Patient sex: F
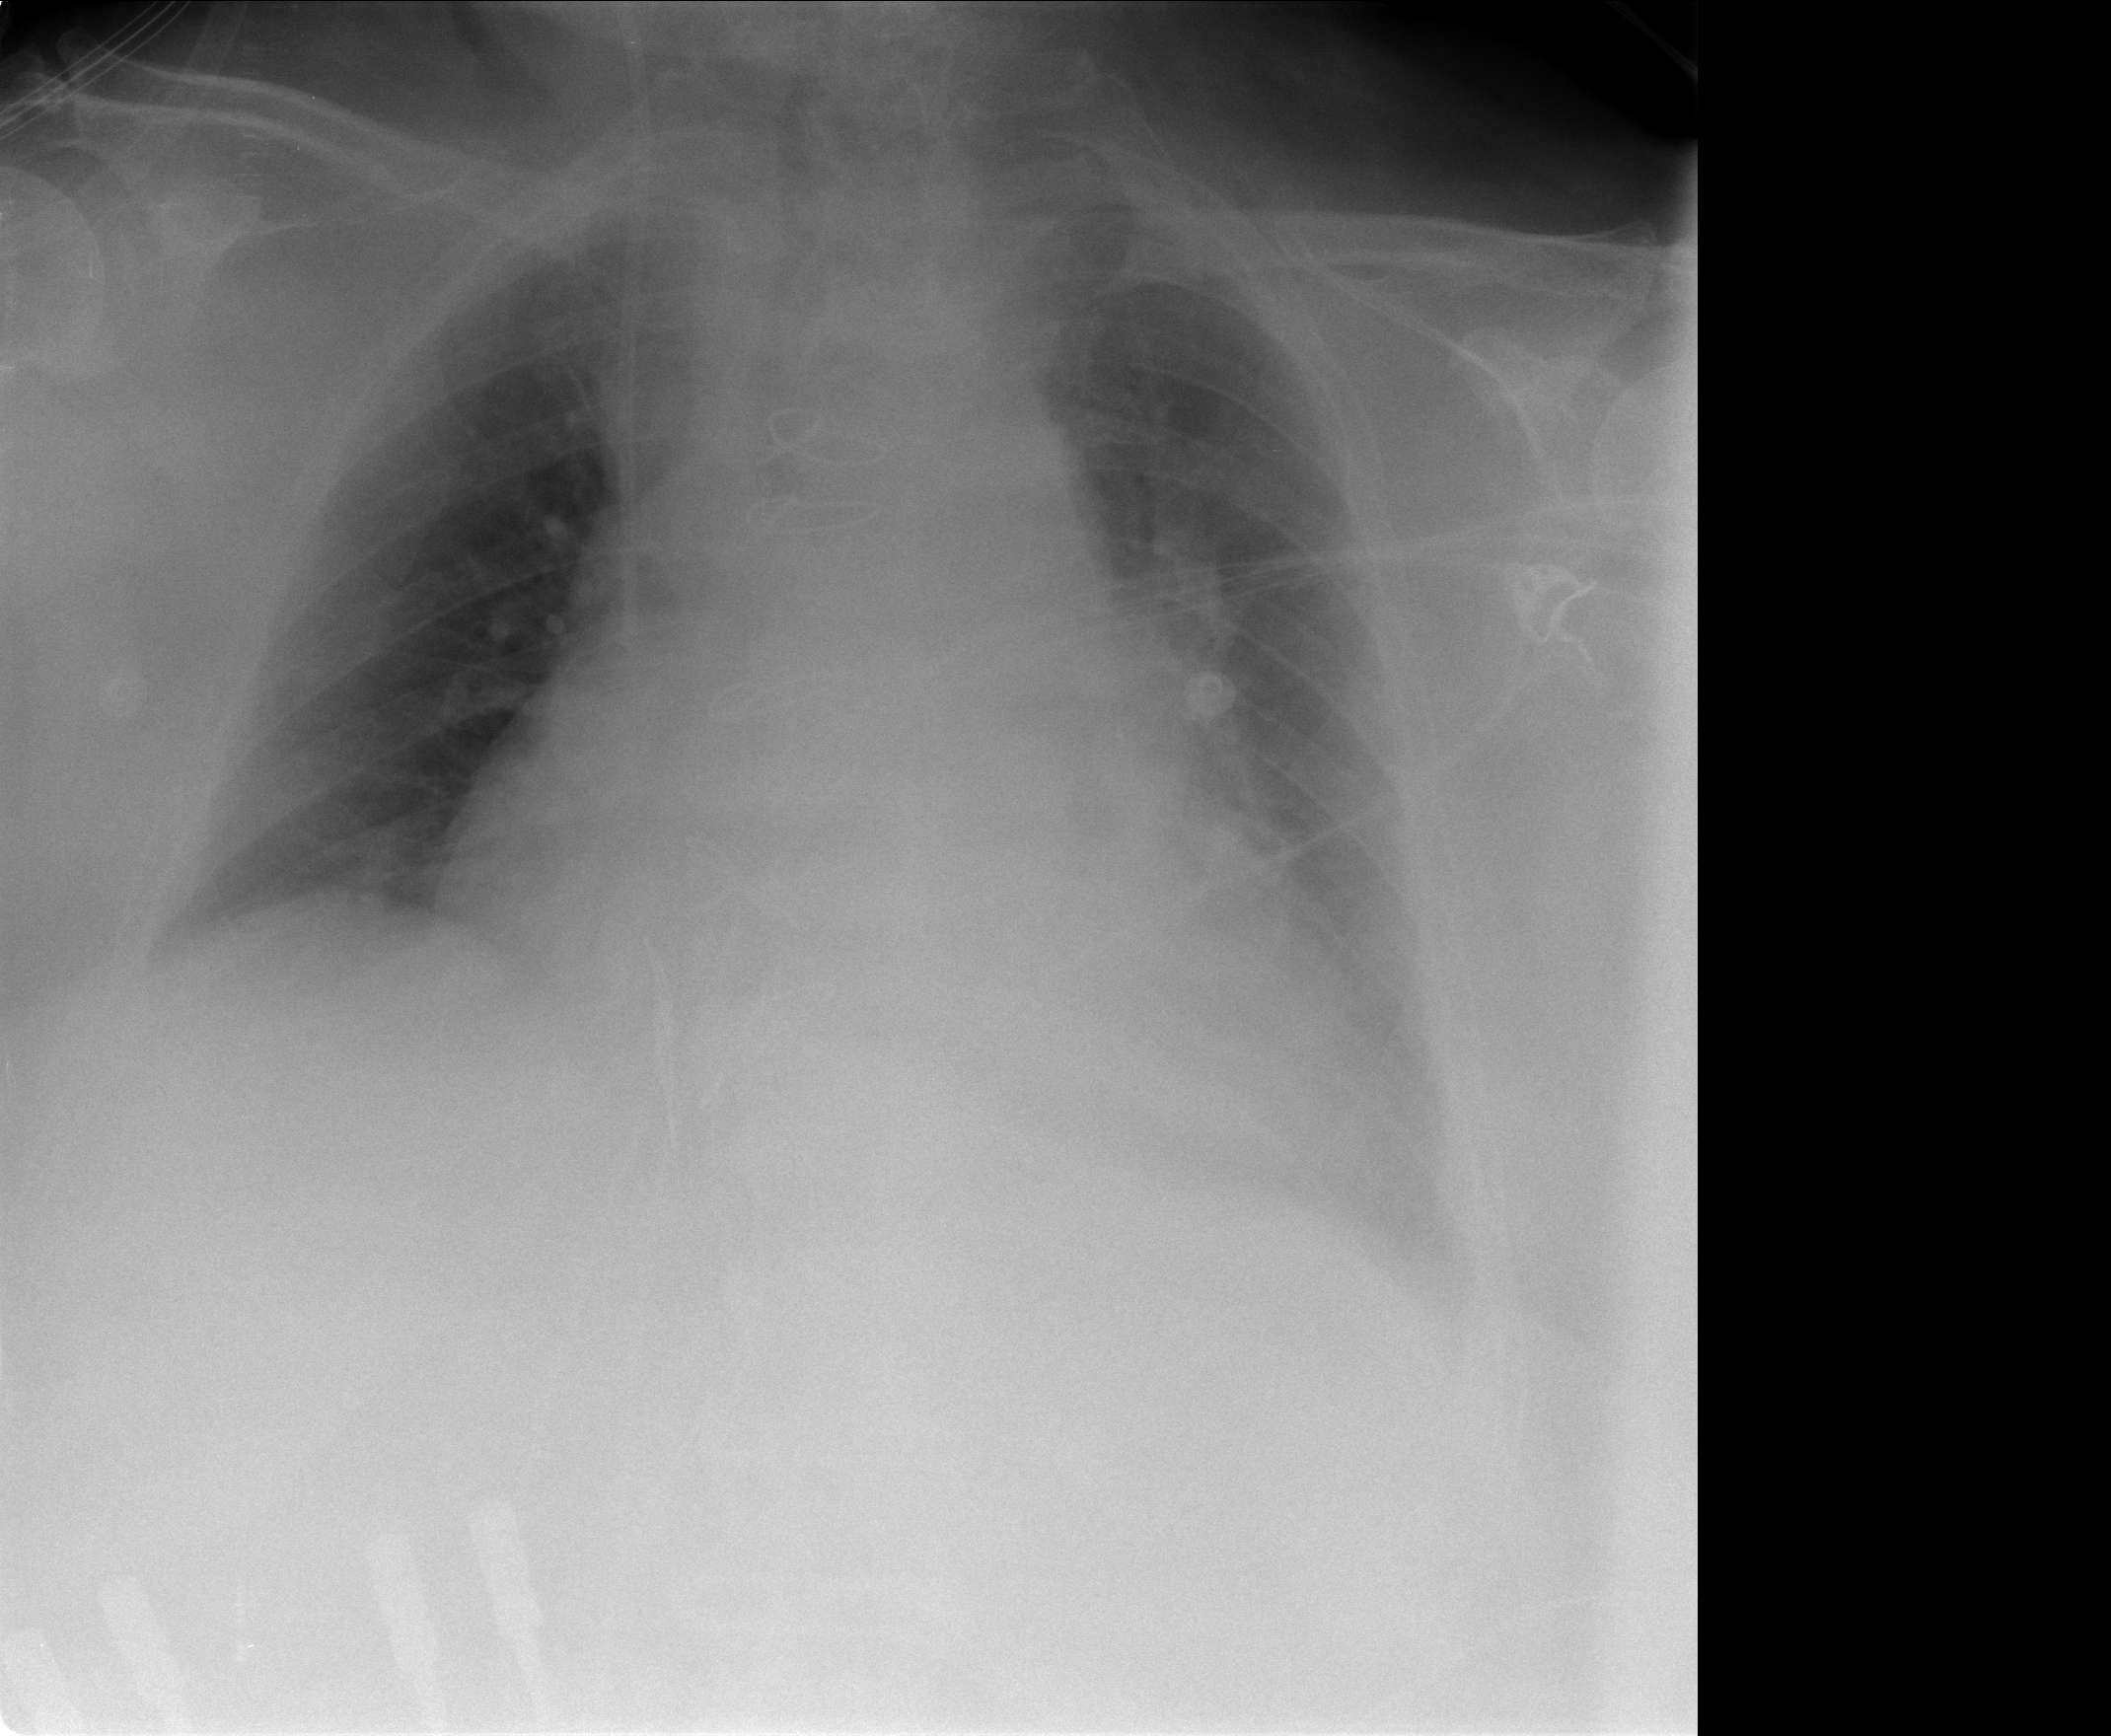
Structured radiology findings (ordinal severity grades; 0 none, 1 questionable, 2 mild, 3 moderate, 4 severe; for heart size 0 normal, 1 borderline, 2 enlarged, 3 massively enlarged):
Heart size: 2
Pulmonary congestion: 0
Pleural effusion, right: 1
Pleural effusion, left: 2
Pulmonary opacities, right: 0
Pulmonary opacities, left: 0
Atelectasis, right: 2
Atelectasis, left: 2